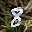
Label: 8